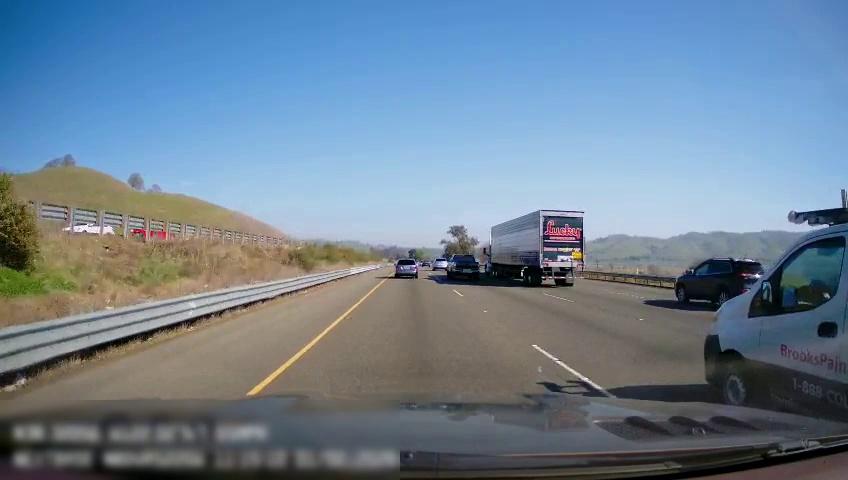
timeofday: Day
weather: Sunny
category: Drivable Space
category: Vehicles | Car
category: Vehicles | Car
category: Vehicles | Truck
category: Vehicles | SUV
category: Vehicles | Truck
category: Vehicles | SUV
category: Vehicles | Van
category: Vehicles | SUV
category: Lanes | Current Lane
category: Lanes | Current Lane
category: Lanes | Alternate Lane